Question: I'm using the java embedded version of the neo4j (v. 1.7.02), created a small project using Chypher for quering the db and everythings works ok.
Now I'm trying to deploy it on Tomcat to work as web app, hence I created a REST service using Jersey.
The REST works fine too, but without neo4j.
I'm really struggling to get neo4j running and connecting within the webservice REST project, I'm not sure where to locate the tb and how to config it to get neo4j run fine with tomcat. I uploaded neo4j libraries manually without maven.
I searched a lot on the web, with no luck.
Anyone knows where to place the neo db folder or where to find a basic conf for it?
Thanks in advance
EDIT:
This is my connection to db:
'''
// NEO4J SERVER START
GraphDatabaseService graphDb = new EmbeddedGraphDatabase("neo4jdb");
'''
this is my structure:

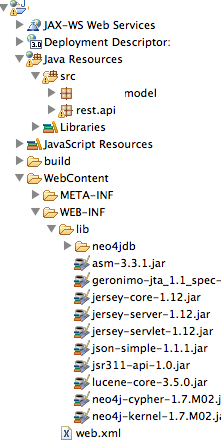
Answer: Not sure why you're having trouble with Tomcat and Neo4j. They really shouldn't have anything to do with each other. Your application in standalone mode with embedded neo4j works fine it appears. Then it should also work when run in a container. How does your app connect to neo4j? The neo4j folder can be anywhere- as long as you specify the path to it when you construct an Embedded database server.